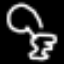
Label: frog